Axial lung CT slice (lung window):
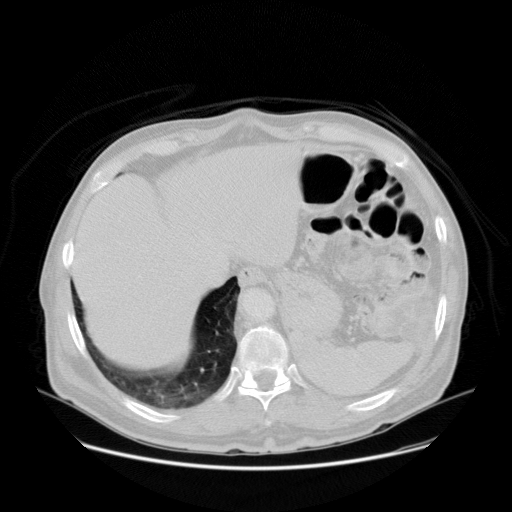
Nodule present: no